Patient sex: M
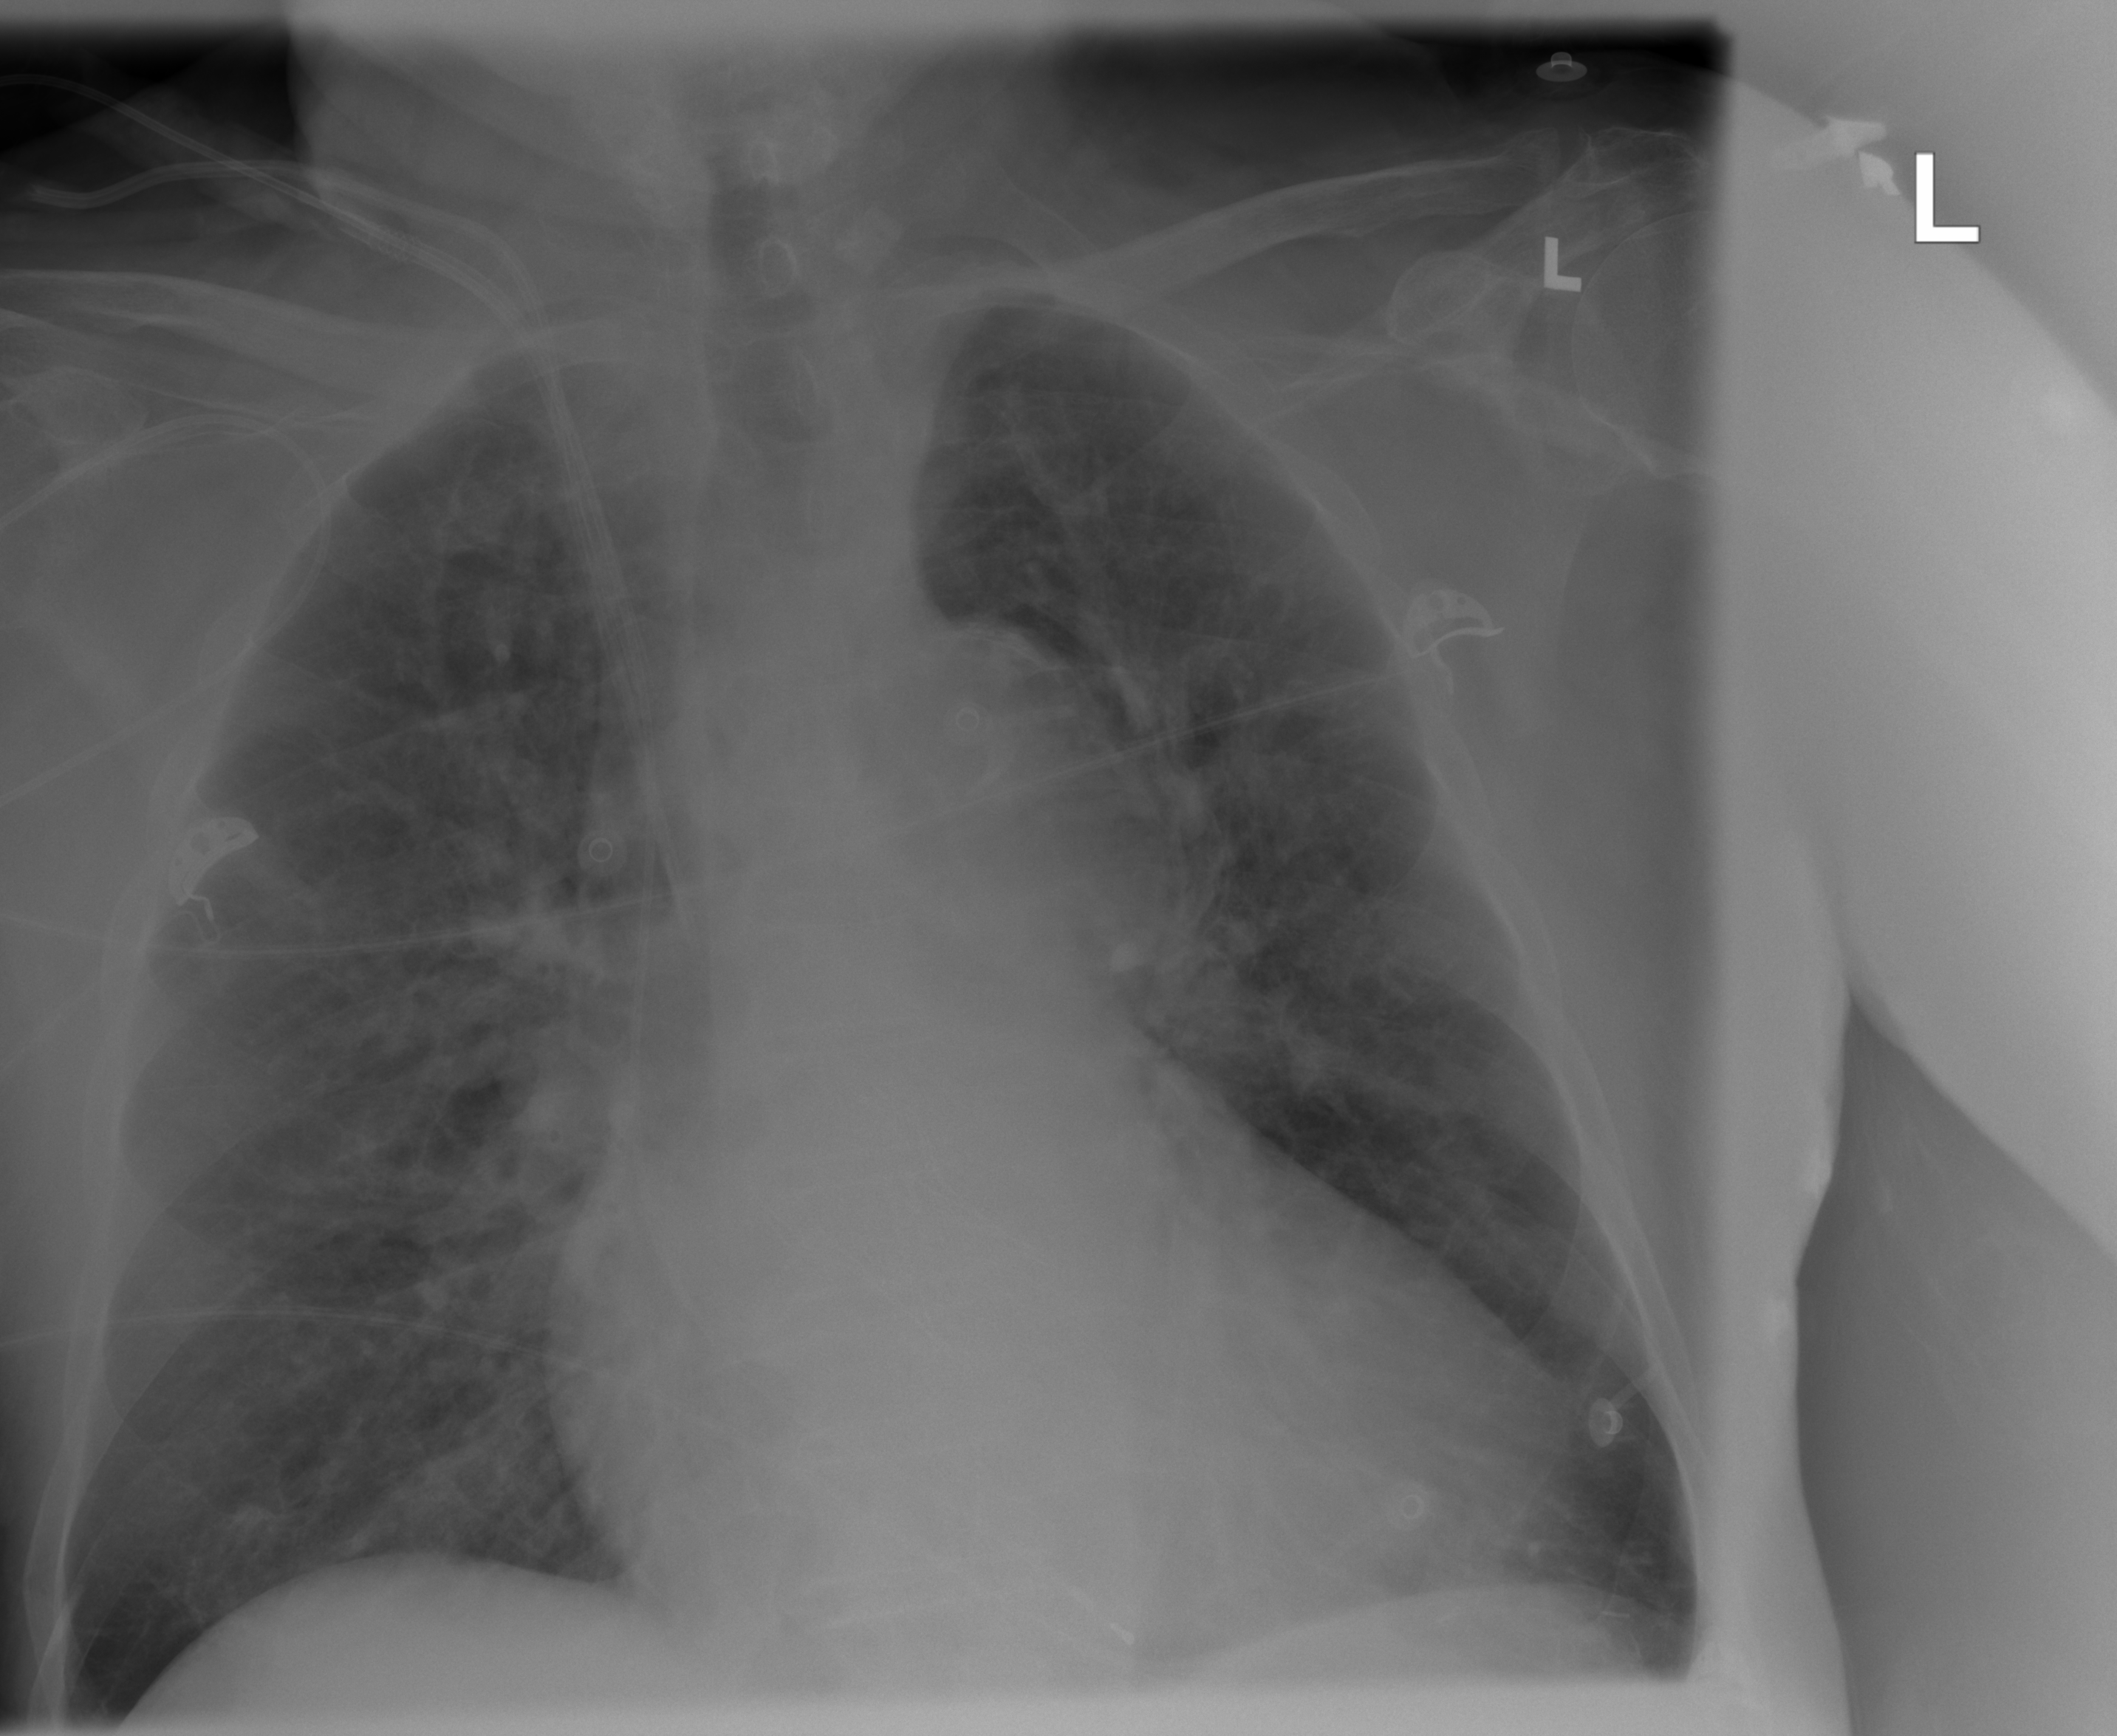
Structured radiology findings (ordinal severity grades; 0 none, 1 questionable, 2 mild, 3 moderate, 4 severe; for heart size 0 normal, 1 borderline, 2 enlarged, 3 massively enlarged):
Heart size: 2
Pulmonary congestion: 2
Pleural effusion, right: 0
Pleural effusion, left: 0
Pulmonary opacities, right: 0
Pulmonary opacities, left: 0
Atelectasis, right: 0
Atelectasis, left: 2